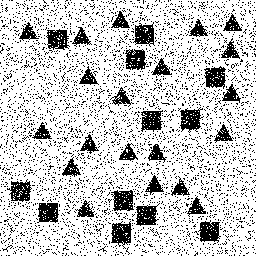
Squares: 12
Triangles: 20
Stars: 0
Total shapes: 32